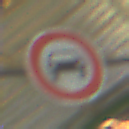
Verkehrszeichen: VerbotKraftwagen
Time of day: MorningAfternoon
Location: Roofed (Special)
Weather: NotSpecified
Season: NotSpecified
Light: Artificial